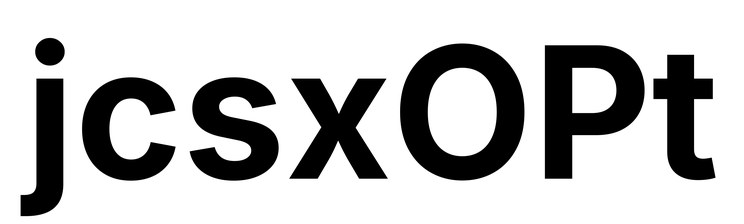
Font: Inter_Bold